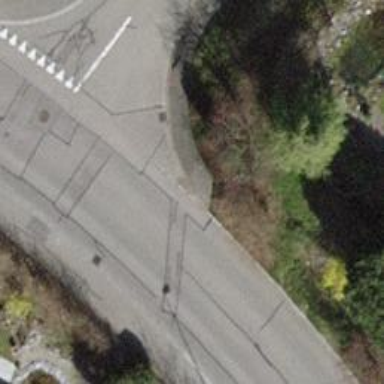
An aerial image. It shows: Sidewalk along the footway.